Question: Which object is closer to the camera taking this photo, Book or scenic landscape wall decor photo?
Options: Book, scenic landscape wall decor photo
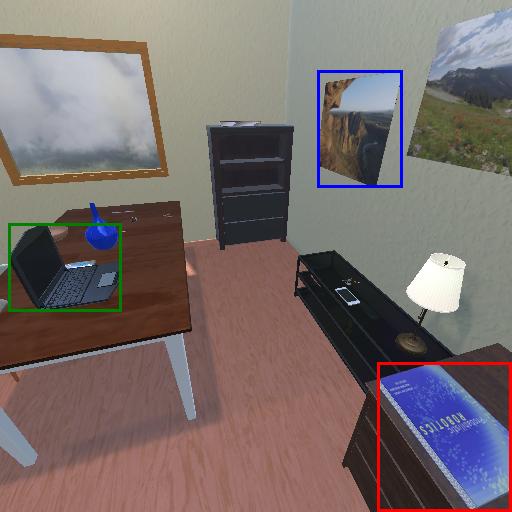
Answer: Book